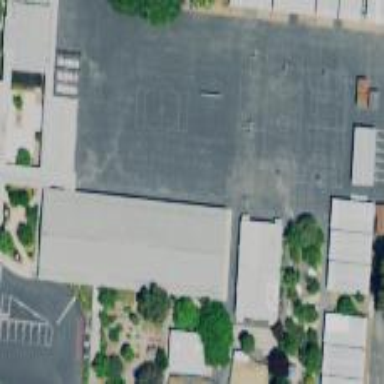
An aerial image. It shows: School.